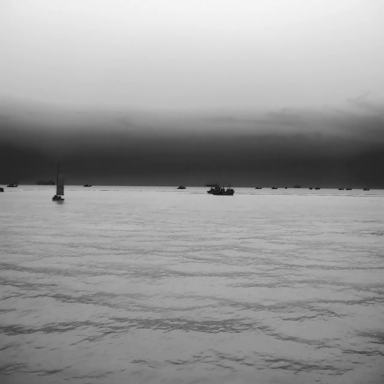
There are 12 objects shown in the infrared image, including ten bulk_carriers, a sailboat, and a fishing_boat.